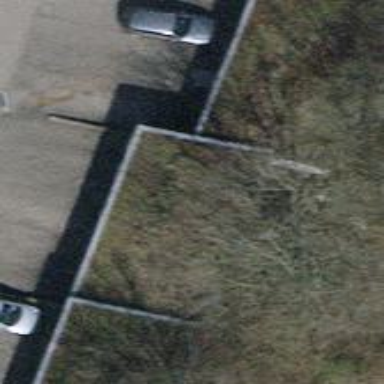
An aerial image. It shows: Garage with flat roof.